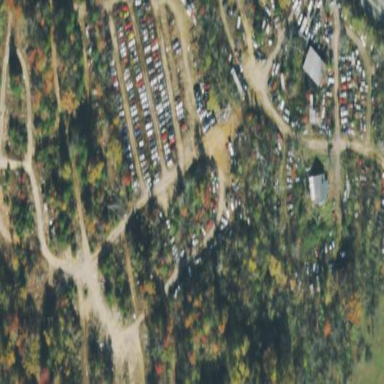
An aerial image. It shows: Industrial area designated as scrap yard.